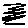
Label: zigzag